Question: For a graphical banner I am having two 'TextView's positioned on top of each other.
The top 'TextView' is aligned to bottom and the bottom one is aligned to top so that the texts are always positioned around the same center. The 'TextViews' look like this in the layout:
'''
<LinearLayout
android:layout_height="match_parent"
android:layout_width="fill_parent"
android:paddingLeft="126dp"
android:paddingRight="10dp"
android:orientation="vertical">
<TextView
android:id="@+id/title"
android:layout_width="fill_parent"
android:layout_height="0dp"
android:layout_weight="1"
android:maxLines="2"
android:gravity="bottom|left"
android:textColor="#FFFFFF"
android:textStyle="bold"
android:textSize="16sp" />
<TextView
android:id="@+id/artist"
android:layout_width="fill_parent"
android:layout_height="0dp"
android:layout_weight="1"
android:maxLines="2"
android:gravity="top|left"
android:textColor="#AAAAAA"
android:textSize="16sp" />
</LinearLayout>
'''
My problem is that when the top 'TextView' wraps the text, the wrapping is with the last line as the smallest one, and not taking into account that I am aligning to the bottom. See below.

I would have expected the gravity, to make the text wrapping happen in a way that has most of the text on the bottom line.
Any suggestions to how I could get the 'TextView' to perform the word-wrapping in a last-line-first mannor?
Thanks for reading!
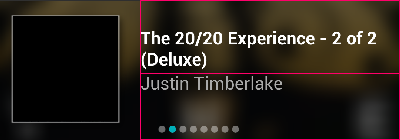
Answer: As far as I know, there are no last-line-first mannor as you need, however, there are some suggestion I would like to give:
: Let your text view (top one) be the single-line and with the ellipsize. This way, you will ensure your text view alway at the bottom of the container with a single line and ... at the end of the text. The drawback, the text may not displayed fully.
'''
android:singleLine="true"
android:ellipsize="end"
'''
You need to calculate the size of each character of your text, split your top text view into 2 text views, assign the text for those 2 text views. For example, in your case. After calculating the size of your text and compare with the size of the text view (the width in this case) , you will assign "The 20/20" to the top-top one, and the remain "Experience - 2 of 2 (Deluxe)" to top-bottom one. This can also apply to the long text with more than 2 lines. Just calculate and apply correctly, it will work. Here is the code for calculate the text size in pixel:
'''
Paint p = new Paint();
String your_text = "This is your text";
float size = p.measureText(your_text);
// assign one part to the top-top
// assign another part to the top-bottom
'''
Hope this helps.